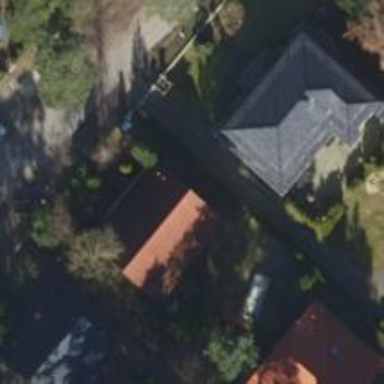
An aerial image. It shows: Detached building with mansard roof shape.